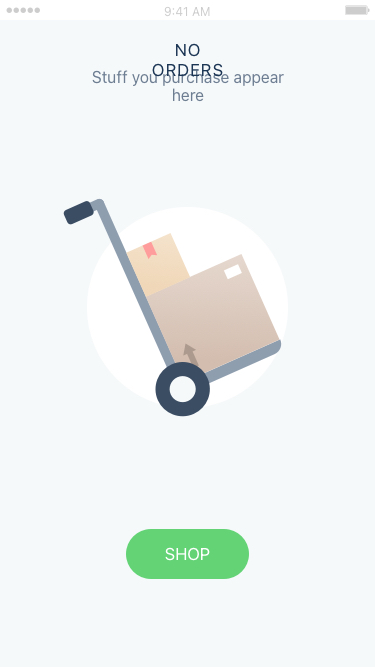
Text in this UI design:
Stuff you purchase appear here
No Orders
Shop